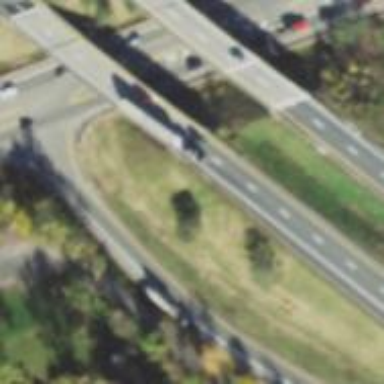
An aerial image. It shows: Asphalt bridge on motorway.